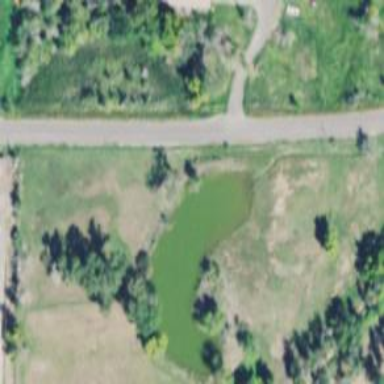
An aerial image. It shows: Pond surrounded by natural water.